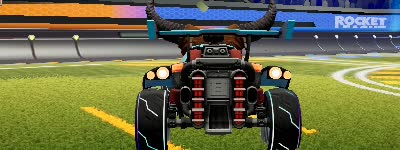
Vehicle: octane